Question: For multiple (here: two) value lists I want to
- - -
I've come up with a combination of two examples using ggplot2, which is still using different colors for line plot and histograms. Also it may be a bit redundant, creating
Bonus: How can I shorten the piece of used source code?

'''
# input data lists
vals_x <- c(4, 3, 6, 7, 4, 6, 9, 3, 0, 8, 3, 7, 7, 5, 9, 0)
vals_y <- c(6, 6, 4, 8, 0, 3, 7, 3, 1, 8, 2, 1, 2, 3, 6, 5)
# ------------------------------------------------
library(ggplot2)
library(gridExtra)
# prepare data for plotting
df <- rbind( data.frame( fill = "blue", obs = vals_x),
data.frame( fill = "red", obs = vals_y))
test_data <- data.frame(
var0 = vals_x,
var1 = vals_y,
idx = seq(length(vals_x)))
stacked <- with(test_data,
data.frame(value = c(var0, var1),
variable = factor(rep(c("Values x","Values y"),
each = NROW(test_data))),
idx = rep(idx, 2),
fill_col = c( rep("blue", length(vals_x)),
rep("red", length(vals_y)))))
# plot line
p_line <- ggplot(stacked, aes(idx, value, colour = variable)) +
geom_line()
# plot histogram
p_hist <- ggplot( df, aes(x=obs, fill = fill)) +
geom_histogram(binwidth=2, colour="black", position="dodge") +
scale_fill_identity()
# arrange diagrams
grid.arrange( p_line, p_hist, ncol = 2)
'''
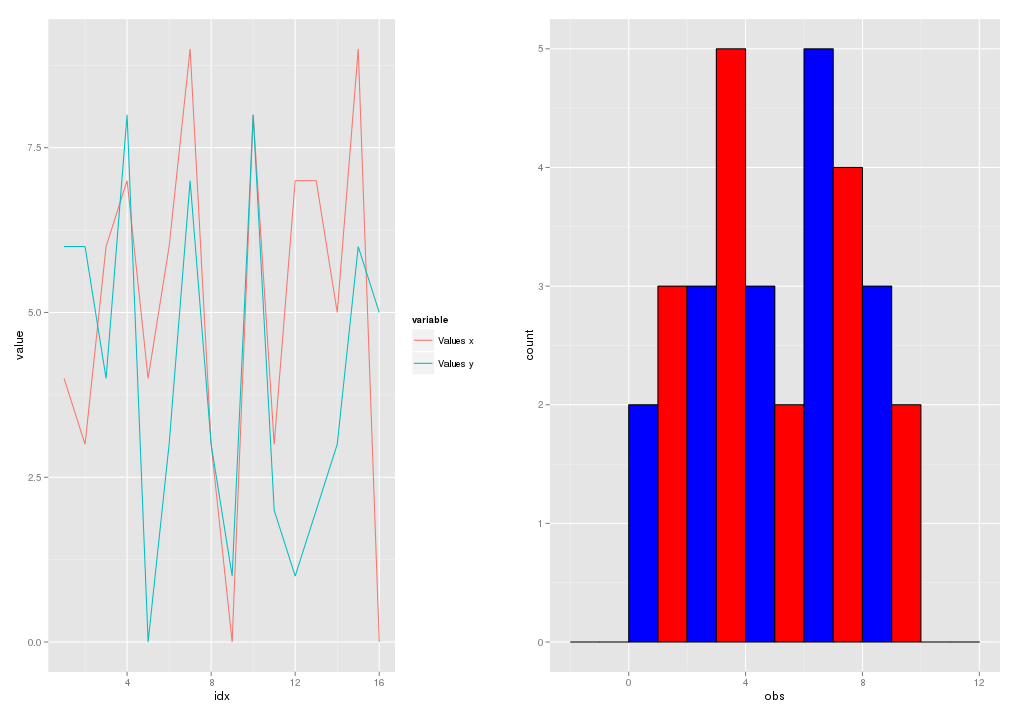
Answer: The easiest thing to do is
1. Use the same data set in each ggplot object
2. Then use scale_*_manual (or some other scale call).
So
'''
## Particularly awful colours
p_hist = ggplot(stacked, aes(x=value, fill=variable)) +
geom_histogram(binwidth=2, colour="black", position="dodge") +
scale_fill_manual(values=c("red", "yellow"))
p_line = ggplot(stacked, aes(idx, value, colour = variable)) +
geom_line() +
scale_colour_manual(values=c("red", "yellow"))
'''
As an aside, I wouldn't use a histogram here; a boxplot or density plot would be much better.